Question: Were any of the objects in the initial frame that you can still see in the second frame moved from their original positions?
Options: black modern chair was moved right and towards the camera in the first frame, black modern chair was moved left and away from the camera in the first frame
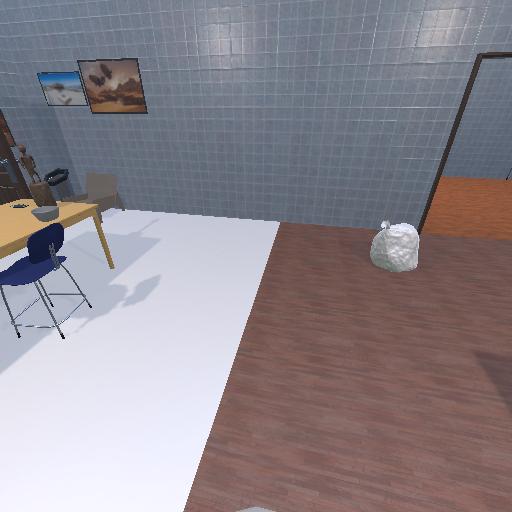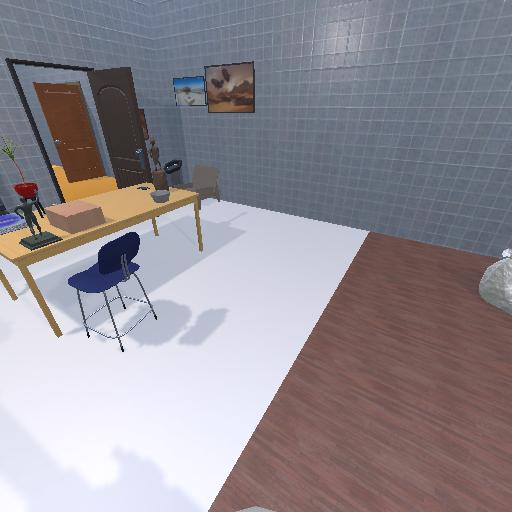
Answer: black modern chair was moved right and towards the camera in the first frame